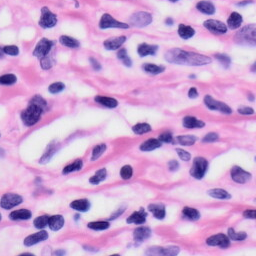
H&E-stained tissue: Skin